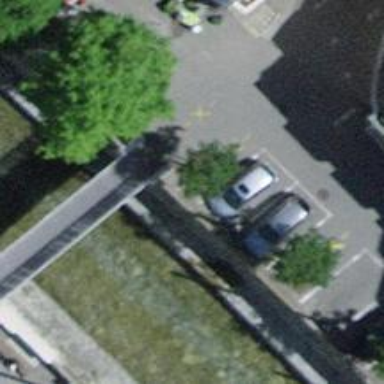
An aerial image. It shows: Movable lift bridge on footway.